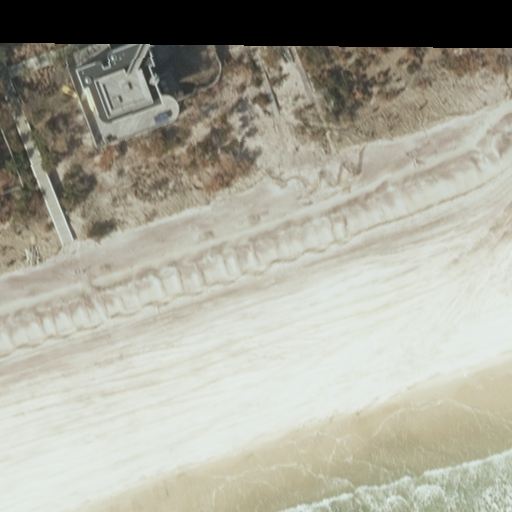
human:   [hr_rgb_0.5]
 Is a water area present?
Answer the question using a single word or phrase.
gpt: no

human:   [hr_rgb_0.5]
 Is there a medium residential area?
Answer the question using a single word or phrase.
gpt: no

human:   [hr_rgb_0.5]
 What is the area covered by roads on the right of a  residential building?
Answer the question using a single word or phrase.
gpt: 0m2

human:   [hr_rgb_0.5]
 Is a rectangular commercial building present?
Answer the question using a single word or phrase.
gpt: no

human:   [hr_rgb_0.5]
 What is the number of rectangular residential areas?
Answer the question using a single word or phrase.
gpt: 1

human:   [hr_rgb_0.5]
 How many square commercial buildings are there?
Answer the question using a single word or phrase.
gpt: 0

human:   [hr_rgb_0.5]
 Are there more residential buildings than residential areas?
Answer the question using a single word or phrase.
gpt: yes

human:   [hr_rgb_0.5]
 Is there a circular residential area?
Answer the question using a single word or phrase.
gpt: no

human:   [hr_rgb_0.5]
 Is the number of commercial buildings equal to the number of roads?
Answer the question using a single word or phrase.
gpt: no

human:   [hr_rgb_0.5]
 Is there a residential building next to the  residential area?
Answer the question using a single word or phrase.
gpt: yes

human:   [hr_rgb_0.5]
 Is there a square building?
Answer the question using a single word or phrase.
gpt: no

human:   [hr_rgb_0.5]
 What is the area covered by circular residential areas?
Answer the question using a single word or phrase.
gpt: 0m2

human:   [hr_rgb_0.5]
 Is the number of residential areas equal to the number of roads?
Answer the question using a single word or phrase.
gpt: yes

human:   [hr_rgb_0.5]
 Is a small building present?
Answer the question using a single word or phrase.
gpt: yes

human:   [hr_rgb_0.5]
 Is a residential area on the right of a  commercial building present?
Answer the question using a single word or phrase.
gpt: no

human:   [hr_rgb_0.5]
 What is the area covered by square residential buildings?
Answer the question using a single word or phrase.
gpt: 0m2

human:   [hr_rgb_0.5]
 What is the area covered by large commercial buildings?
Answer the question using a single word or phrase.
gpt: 0m2

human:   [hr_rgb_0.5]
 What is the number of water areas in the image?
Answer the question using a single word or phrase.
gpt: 0

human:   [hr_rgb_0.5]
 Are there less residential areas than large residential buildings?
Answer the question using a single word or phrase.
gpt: no

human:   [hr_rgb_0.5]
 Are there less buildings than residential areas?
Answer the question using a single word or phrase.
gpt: no

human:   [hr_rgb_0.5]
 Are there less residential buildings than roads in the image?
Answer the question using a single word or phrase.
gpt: no

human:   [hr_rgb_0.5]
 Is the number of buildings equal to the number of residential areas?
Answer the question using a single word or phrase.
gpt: no

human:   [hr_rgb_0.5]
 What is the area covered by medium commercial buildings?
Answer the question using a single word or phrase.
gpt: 0m2

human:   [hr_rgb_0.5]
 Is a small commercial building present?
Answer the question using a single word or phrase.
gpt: no

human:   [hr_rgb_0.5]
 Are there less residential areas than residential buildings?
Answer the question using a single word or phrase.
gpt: yes

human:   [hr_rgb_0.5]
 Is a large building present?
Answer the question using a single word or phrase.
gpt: no

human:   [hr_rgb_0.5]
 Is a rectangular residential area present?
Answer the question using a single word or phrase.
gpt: yes

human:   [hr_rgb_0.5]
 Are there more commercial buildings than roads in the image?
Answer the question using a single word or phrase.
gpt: no

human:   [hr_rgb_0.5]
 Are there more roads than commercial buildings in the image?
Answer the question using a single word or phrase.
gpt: yes

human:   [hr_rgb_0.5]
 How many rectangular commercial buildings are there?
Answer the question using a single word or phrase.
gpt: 0

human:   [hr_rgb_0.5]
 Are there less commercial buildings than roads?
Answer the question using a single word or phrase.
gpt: yes

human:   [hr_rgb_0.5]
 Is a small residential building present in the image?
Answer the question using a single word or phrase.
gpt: yes

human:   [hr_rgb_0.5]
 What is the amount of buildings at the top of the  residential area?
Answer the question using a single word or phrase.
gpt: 2

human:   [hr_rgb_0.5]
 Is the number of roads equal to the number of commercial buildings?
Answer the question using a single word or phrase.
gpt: no

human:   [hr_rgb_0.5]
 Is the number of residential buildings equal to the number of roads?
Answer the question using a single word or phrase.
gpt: no

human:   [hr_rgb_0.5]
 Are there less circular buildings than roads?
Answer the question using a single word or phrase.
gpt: yes